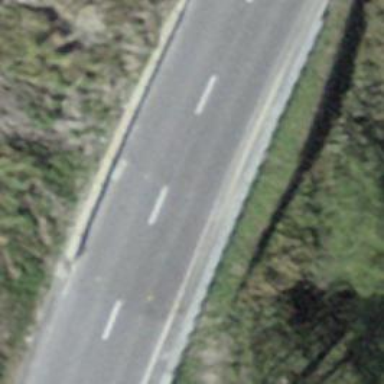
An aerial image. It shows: Asphalt road classified as primary highway.